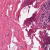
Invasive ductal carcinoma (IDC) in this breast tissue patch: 0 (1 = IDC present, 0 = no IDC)